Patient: sex F, age 43
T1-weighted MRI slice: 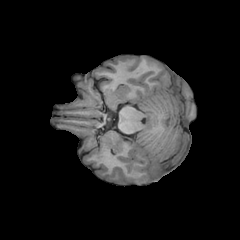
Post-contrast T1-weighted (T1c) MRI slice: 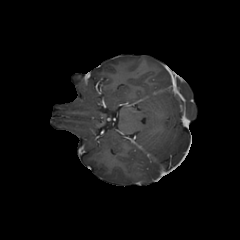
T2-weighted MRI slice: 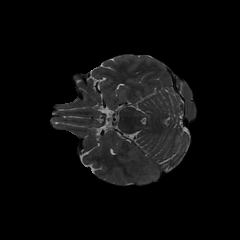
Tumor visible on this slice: yes
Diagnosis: Astrocytoma, IDH-wildtype
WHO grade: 3